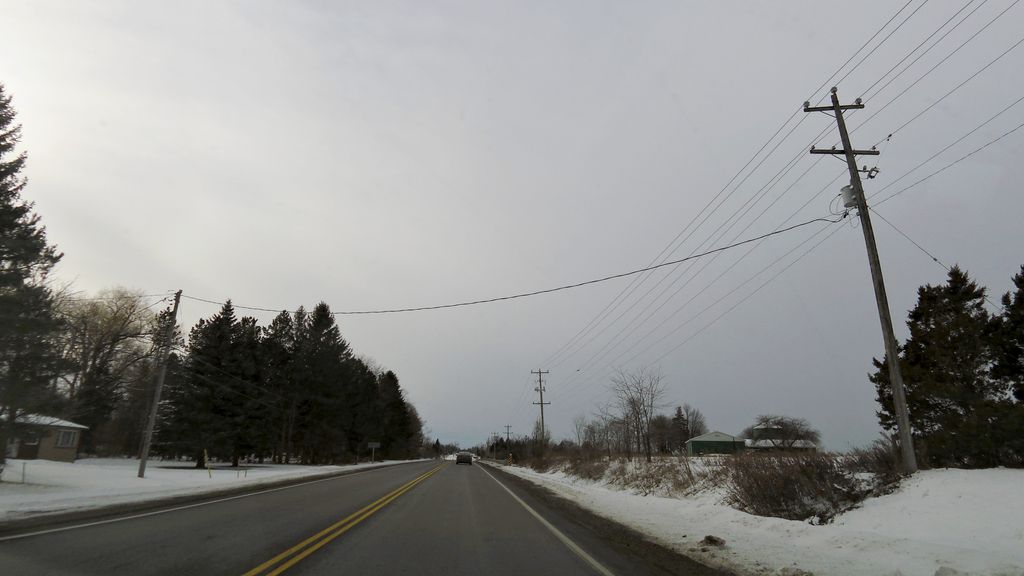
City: hamilton